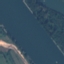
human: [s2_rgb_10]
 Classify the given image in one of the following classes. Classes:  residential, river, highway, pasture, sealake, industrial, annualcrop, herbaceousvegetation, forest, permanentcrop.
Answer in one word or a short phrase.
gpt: River